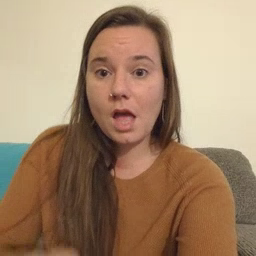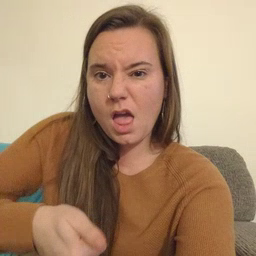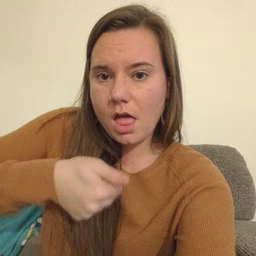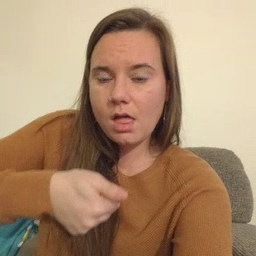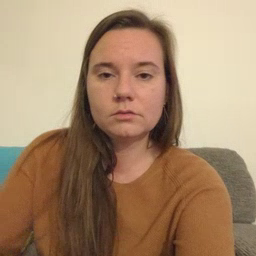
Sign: hide